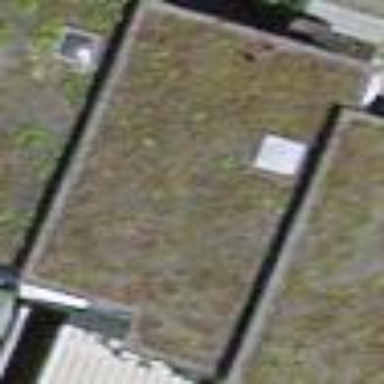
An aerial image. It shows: Terrace building with flat roof.